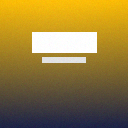
Screen state: on